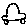
Label: car